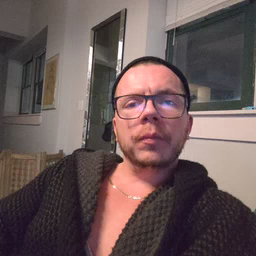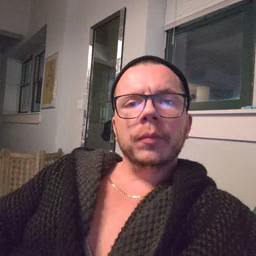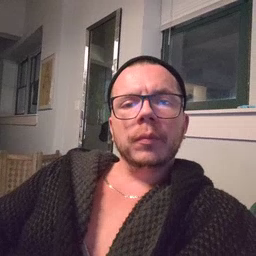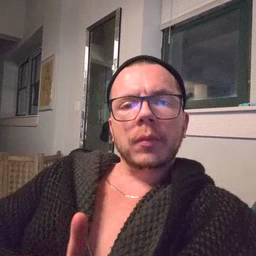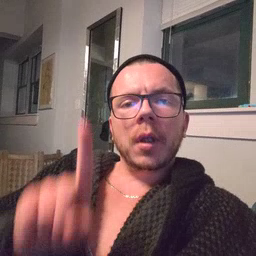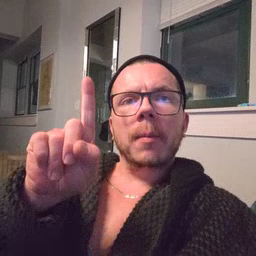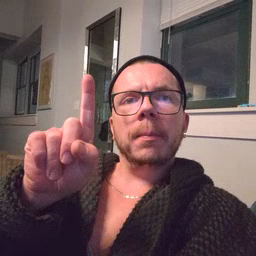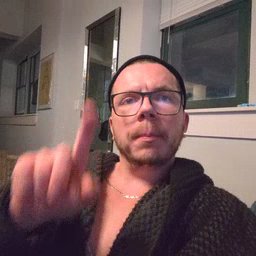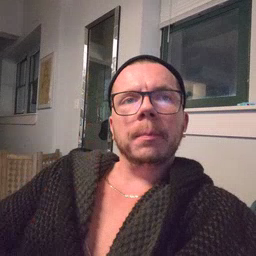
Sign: up